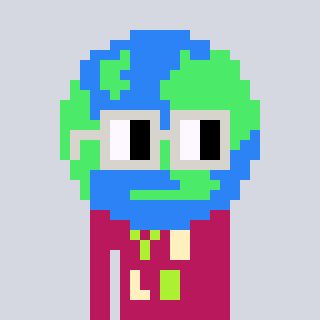
a pixel art character with square light gray glasses, a earth-shaped head and a darkpink-colored body on a cool background